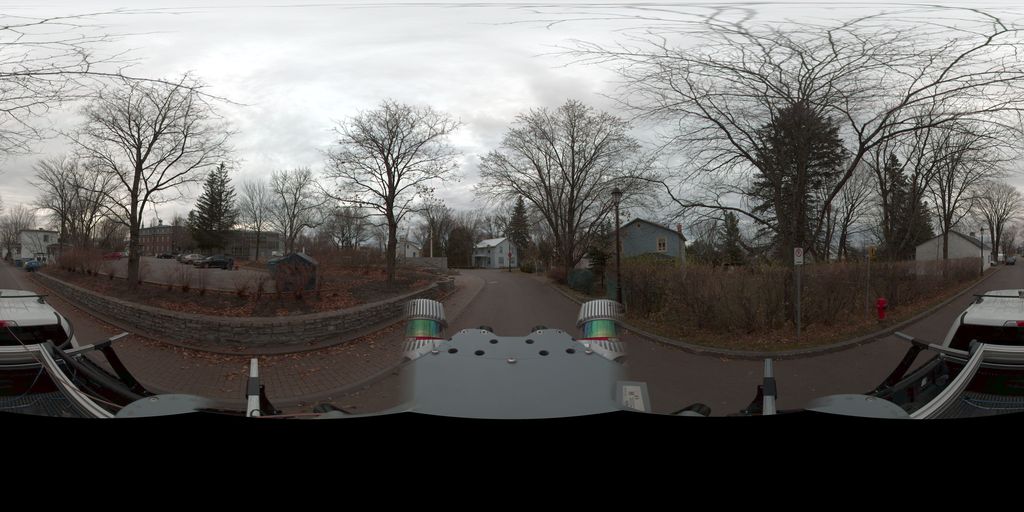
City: quebec_city